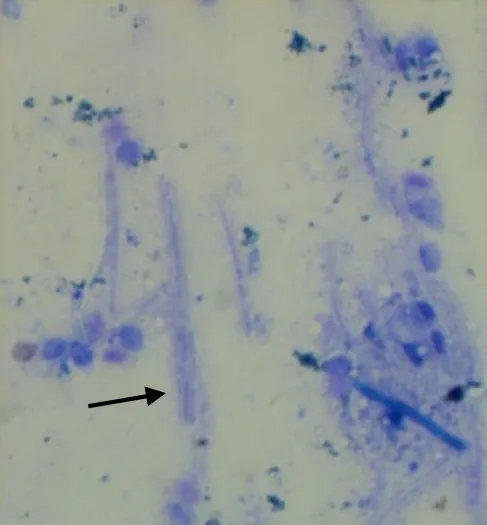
Scratch smear from proventriculus mucosa. Numerous huge bacilli (arrow) identical to Macrorhabdus ornithogaster can be seen, (Giemsa, 1000x).
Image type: pathology (giemsa)